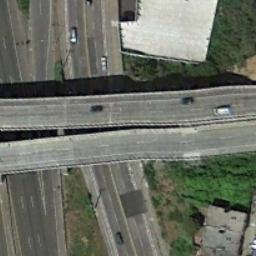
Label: overpass